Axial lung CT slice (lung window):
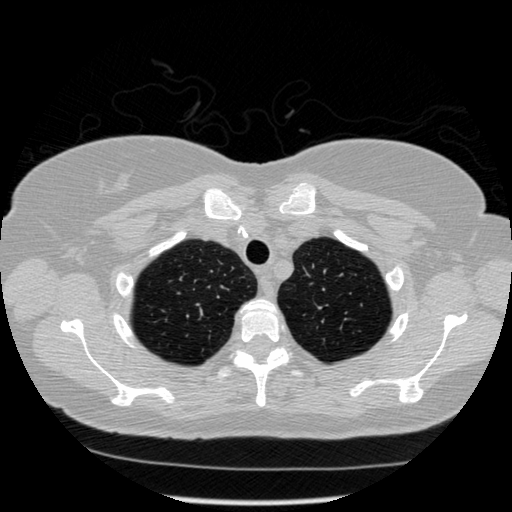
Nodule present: no